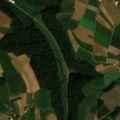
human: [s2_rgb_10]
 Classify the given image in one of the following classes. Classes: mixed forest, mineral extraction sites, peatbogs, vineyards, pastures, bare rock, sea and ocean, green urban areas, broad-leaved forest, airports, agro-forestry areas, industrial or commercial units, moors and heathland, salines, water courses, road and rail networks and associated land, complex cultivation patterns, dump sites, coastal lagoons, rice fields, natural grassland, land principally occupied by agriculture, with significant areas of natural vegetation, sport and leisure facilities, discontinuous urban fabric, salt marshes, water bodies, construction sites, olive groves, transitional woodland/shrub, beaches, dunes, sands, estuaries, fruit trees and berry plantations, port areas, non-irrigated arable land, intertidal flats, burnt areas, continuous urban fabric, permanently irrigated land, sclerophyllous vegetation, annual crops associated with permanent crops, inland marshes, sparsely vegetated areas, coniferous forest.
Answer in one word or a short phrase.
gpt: discontinuous urban fabric, non-irrigated arable land, land principally occupied by agriculture, with significant areas of natural vegetation, broad-leaved forest